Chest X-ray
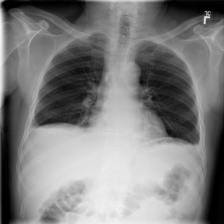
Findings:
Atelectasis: negative
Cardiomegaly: negative
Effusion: positive
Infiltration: negative
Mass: negative
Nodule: negative
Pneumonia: negative
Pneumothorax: negative
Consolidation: negative
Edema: negative
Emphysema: negative
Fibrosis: negative
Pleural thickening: negative
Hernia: negative